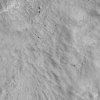
Atmospheric dust classification: not_dusty